Interaction volume radius: 5 \u00c5
Interaction volume height: 10 \u00c5
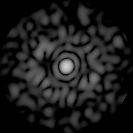
Disorder parameter: 0.8106